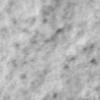
Label: no_change